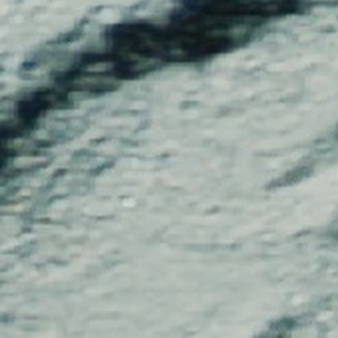
Label: other